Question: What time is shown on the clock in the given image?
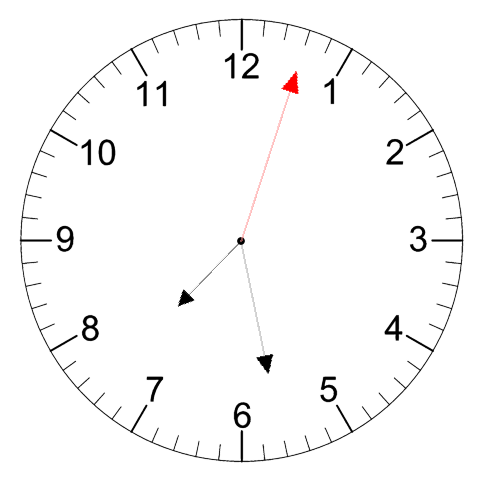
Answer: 07:28:03